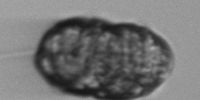
Label: Margalefidinium